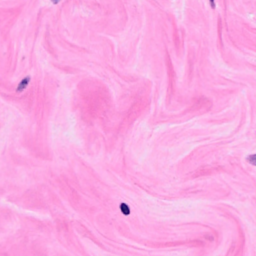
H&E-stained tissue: Breast